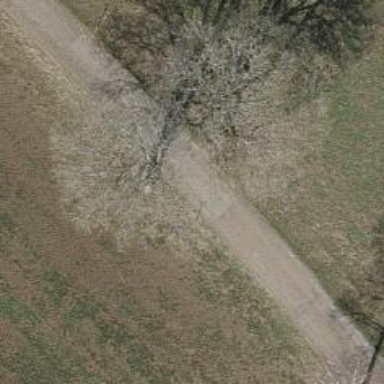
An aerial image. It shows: Broadleaved tree with lush foliage.